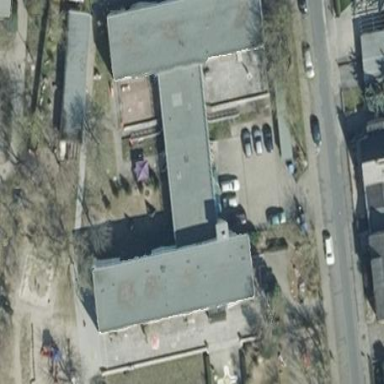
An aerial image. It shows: Kindergarten building.